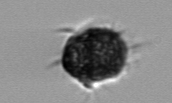
Label: Mesodinium